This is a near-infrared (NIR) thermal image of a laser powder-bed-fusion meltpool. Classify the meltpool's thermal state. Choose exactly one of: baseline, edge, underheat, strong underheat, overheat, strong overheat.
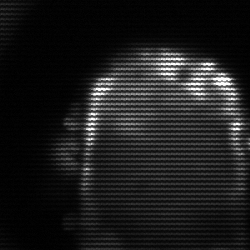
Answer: baseline